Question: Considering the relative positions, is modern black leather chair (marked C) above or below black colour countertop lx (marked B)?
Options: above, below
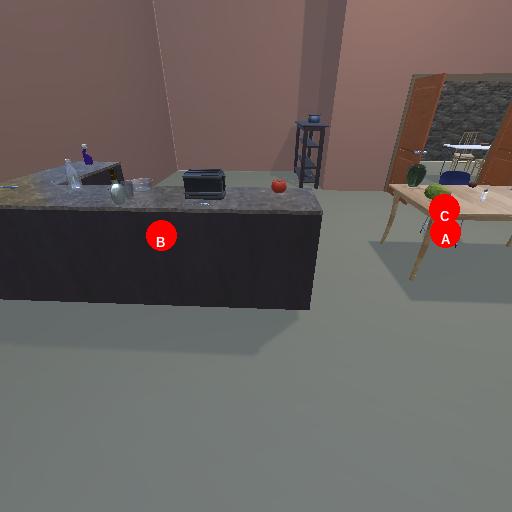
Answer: above